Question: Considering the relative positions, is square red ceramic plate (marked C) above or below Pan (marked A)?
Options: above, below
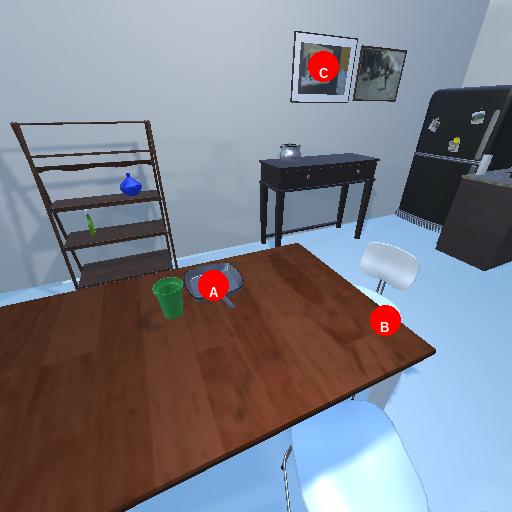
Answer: above